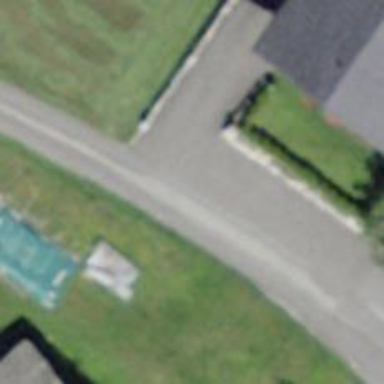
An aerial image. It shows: Smoothly paved residential road.